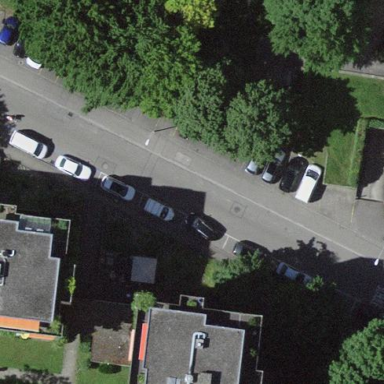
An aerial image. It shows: Street-side parking area.